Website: apple-inc
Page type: customer-info-address
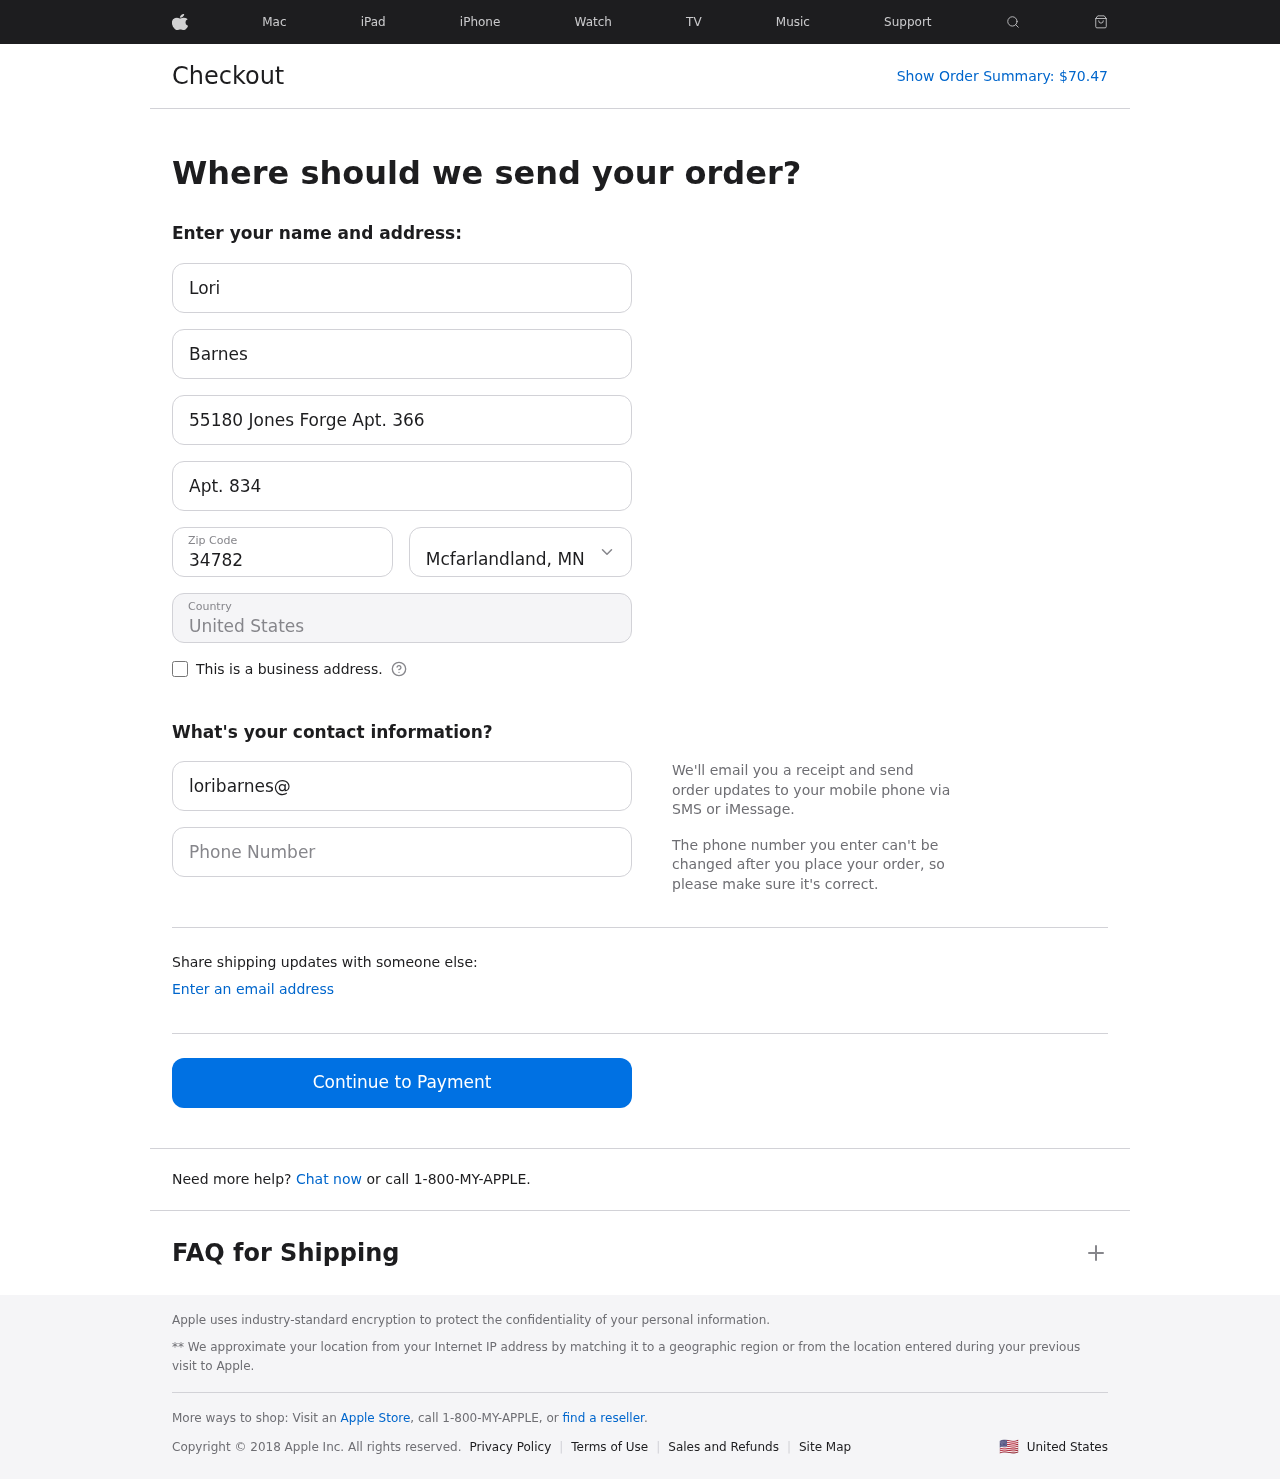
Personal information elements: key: PII_CITY_STATE
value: Mcfarlandland, MN
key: PII_COUNTRY
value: United States
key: PII_EMAIL
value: loribarnes@yahoo.com
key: PII_FIRSTNAME
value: Lori
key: PII_LASTNAME
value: Barnes
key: PII_PHONE
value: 3804600813
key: PII_POSTCODE
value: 34782
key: PII_STREET
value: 55180 Jones Forge Apt. 366
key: PII_STREET2
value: Apt. 834
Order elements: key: ORDER_TOTAL
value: $70.47